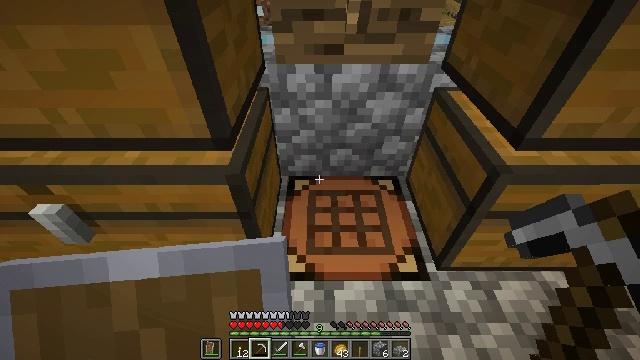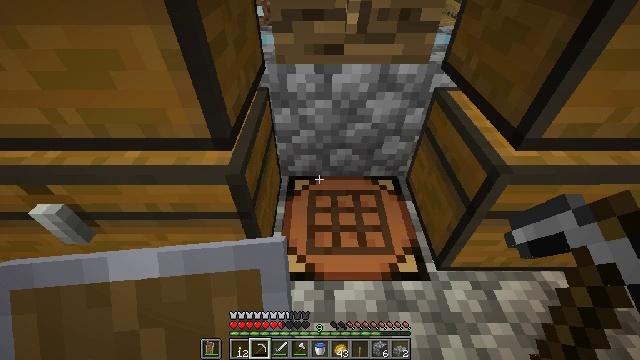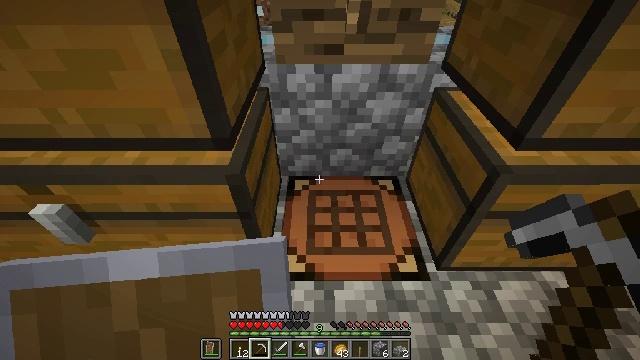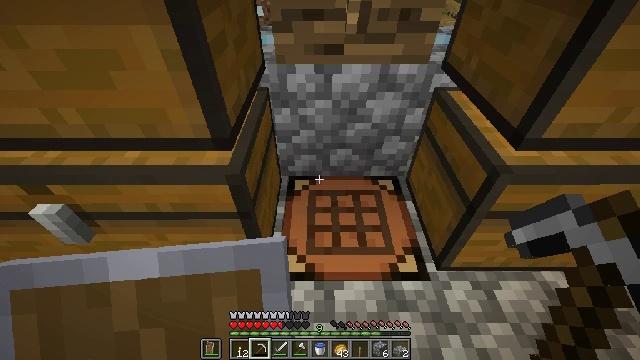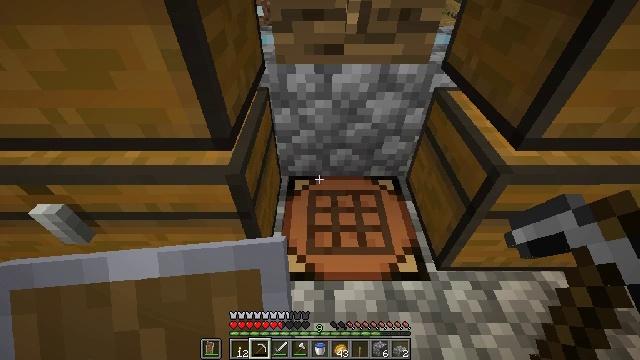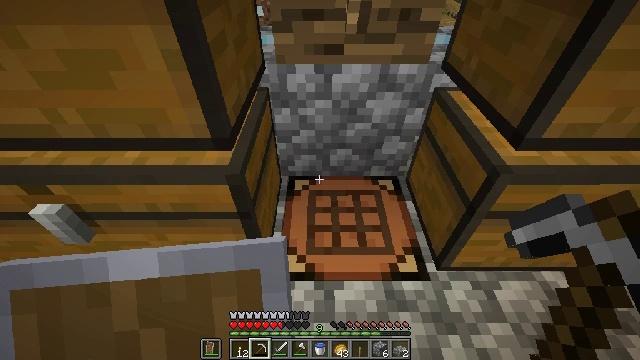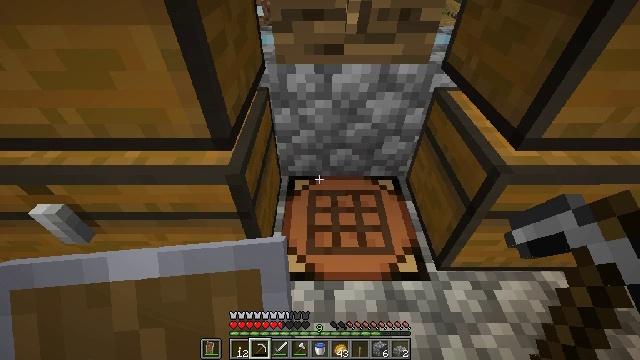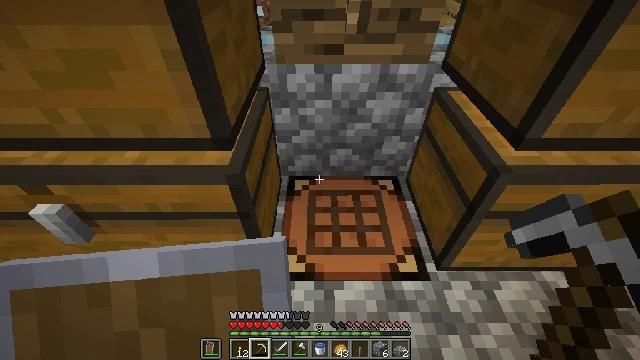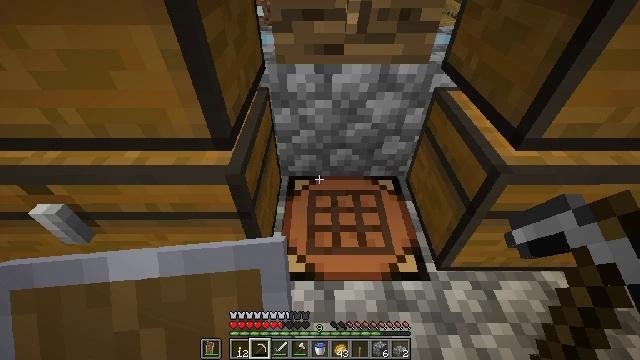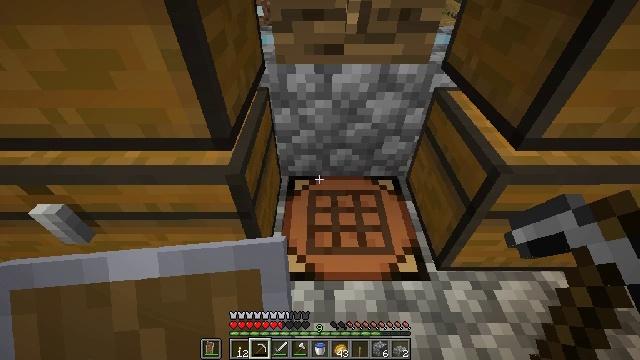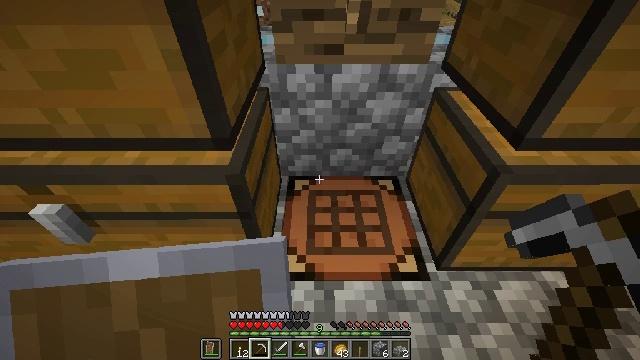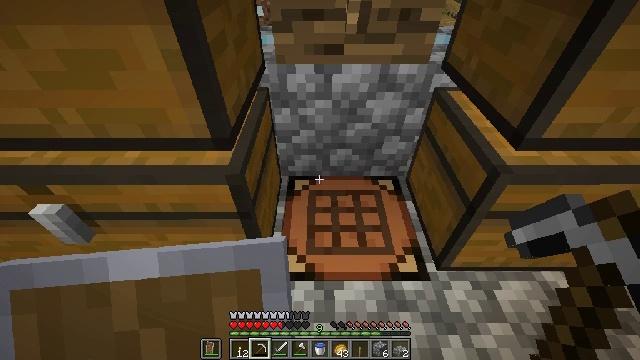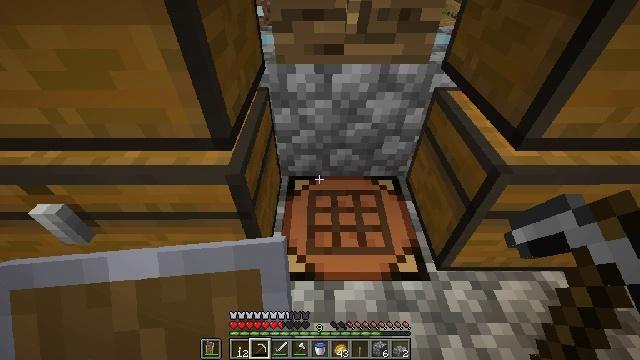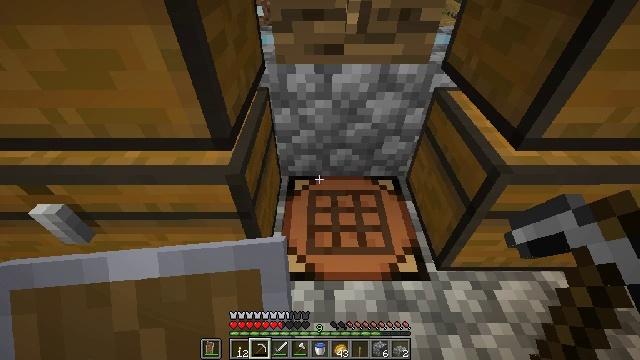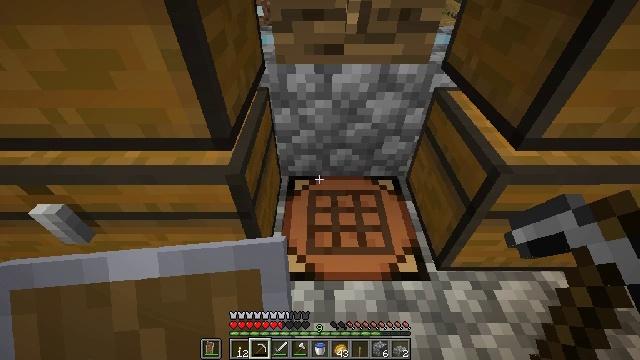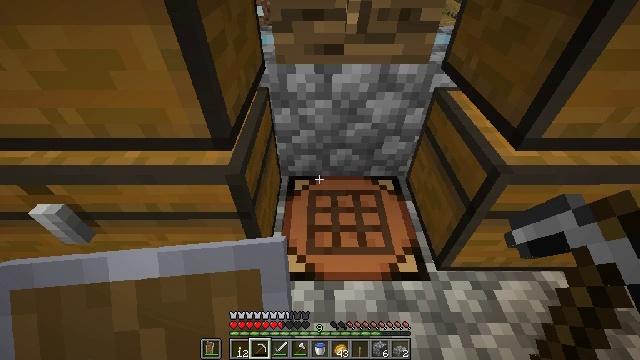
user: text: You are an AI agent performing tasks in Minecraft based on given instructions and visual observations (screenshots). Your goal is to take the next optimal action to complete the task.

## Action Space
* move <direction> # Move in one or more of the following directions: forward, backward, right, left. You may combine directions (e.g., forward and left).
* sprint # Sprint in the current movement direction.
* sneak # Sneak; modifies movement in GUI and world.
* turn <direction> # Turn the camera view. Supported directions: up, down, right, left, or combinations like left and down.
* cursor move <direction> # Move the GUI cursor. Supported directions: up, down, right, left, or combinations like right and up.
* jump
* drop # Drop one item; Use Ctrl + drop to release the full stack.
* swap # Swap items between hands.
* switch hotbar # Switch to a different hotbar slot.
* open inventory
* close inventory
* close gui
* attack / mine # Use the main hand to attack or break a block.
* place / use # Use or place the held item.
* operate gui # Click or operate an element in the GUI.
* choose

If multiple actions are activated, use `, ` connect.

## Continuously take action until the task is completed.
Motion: motion action
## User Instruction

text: Interact with the crafting table to create a repeater.
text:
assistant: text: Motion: no_op
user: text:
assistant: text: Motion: no_op
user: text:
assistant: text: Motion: no_op
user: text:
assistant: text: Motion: no_op
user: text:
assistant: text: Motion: no_op
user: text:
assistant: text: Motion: no_op
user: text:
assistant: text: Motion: no_op
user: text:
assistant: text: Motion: no_op
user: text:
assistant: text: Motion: no_op
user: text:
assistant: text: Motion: no_op
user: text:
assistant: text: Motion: no_op
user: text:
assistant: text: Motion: no_op
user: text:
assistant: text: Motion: no_op
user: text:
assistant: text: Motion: no_op
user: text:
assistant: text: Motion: no_op
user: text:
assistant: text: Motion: no_op
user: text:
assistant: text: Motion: no_op
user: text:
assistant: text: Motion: no_op
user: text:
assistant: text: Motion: no_op
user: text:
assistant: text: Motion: no_op
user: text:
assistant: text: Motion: no_op
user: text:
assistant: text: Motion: no_op
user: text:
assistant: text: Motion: no_op
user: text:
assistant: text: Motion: no_op
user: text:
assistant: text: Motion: no_op
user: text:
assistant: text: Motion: no_op
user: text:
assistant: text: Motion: no_op
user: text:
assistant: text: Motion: no_op
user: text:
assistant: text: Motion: no_op
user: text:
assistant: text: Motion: no_op